Interaction volume radius: 5 \u00c5
Interaction volume height: 40 \u00c5
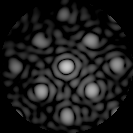
Disorder parameter: 0.1865